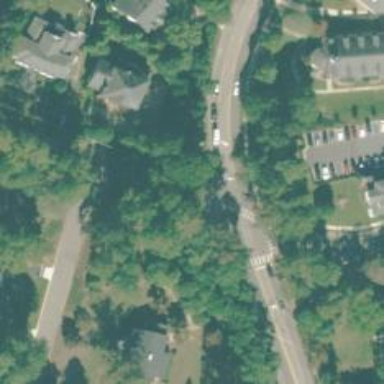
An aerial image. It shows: Marked road crossing.